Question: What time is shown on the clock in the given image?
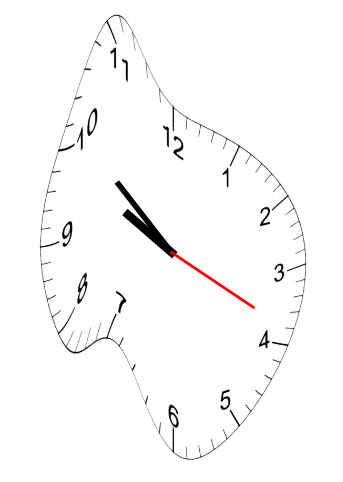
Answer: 09:51:19